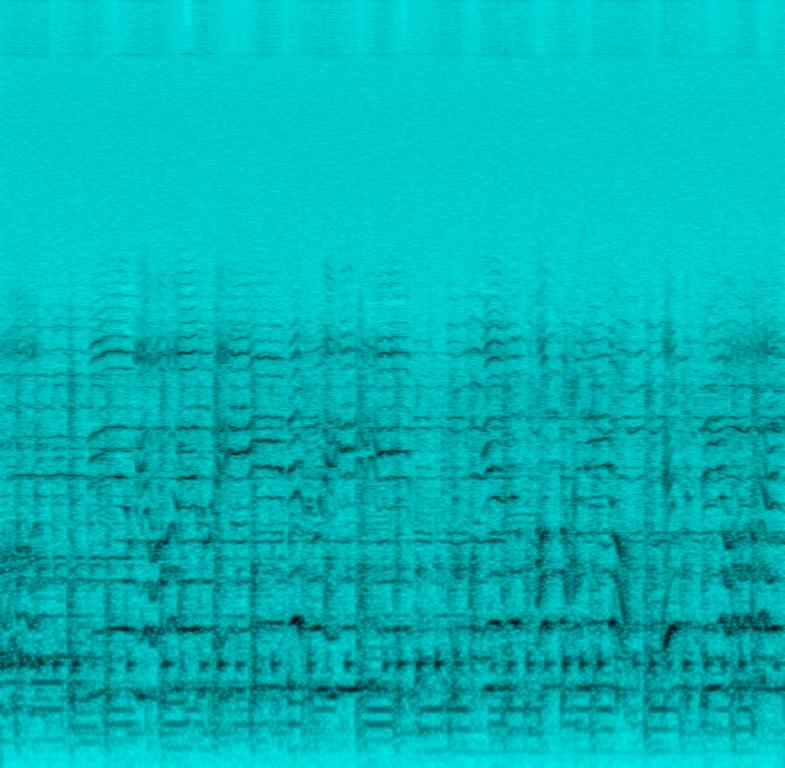
A male Arab singer sings this cool melody. The tempo is medium with Arabic percussion instruments and various stringed instruments. The song is passionate and romantic. The song has bad audio quality.